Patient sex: F
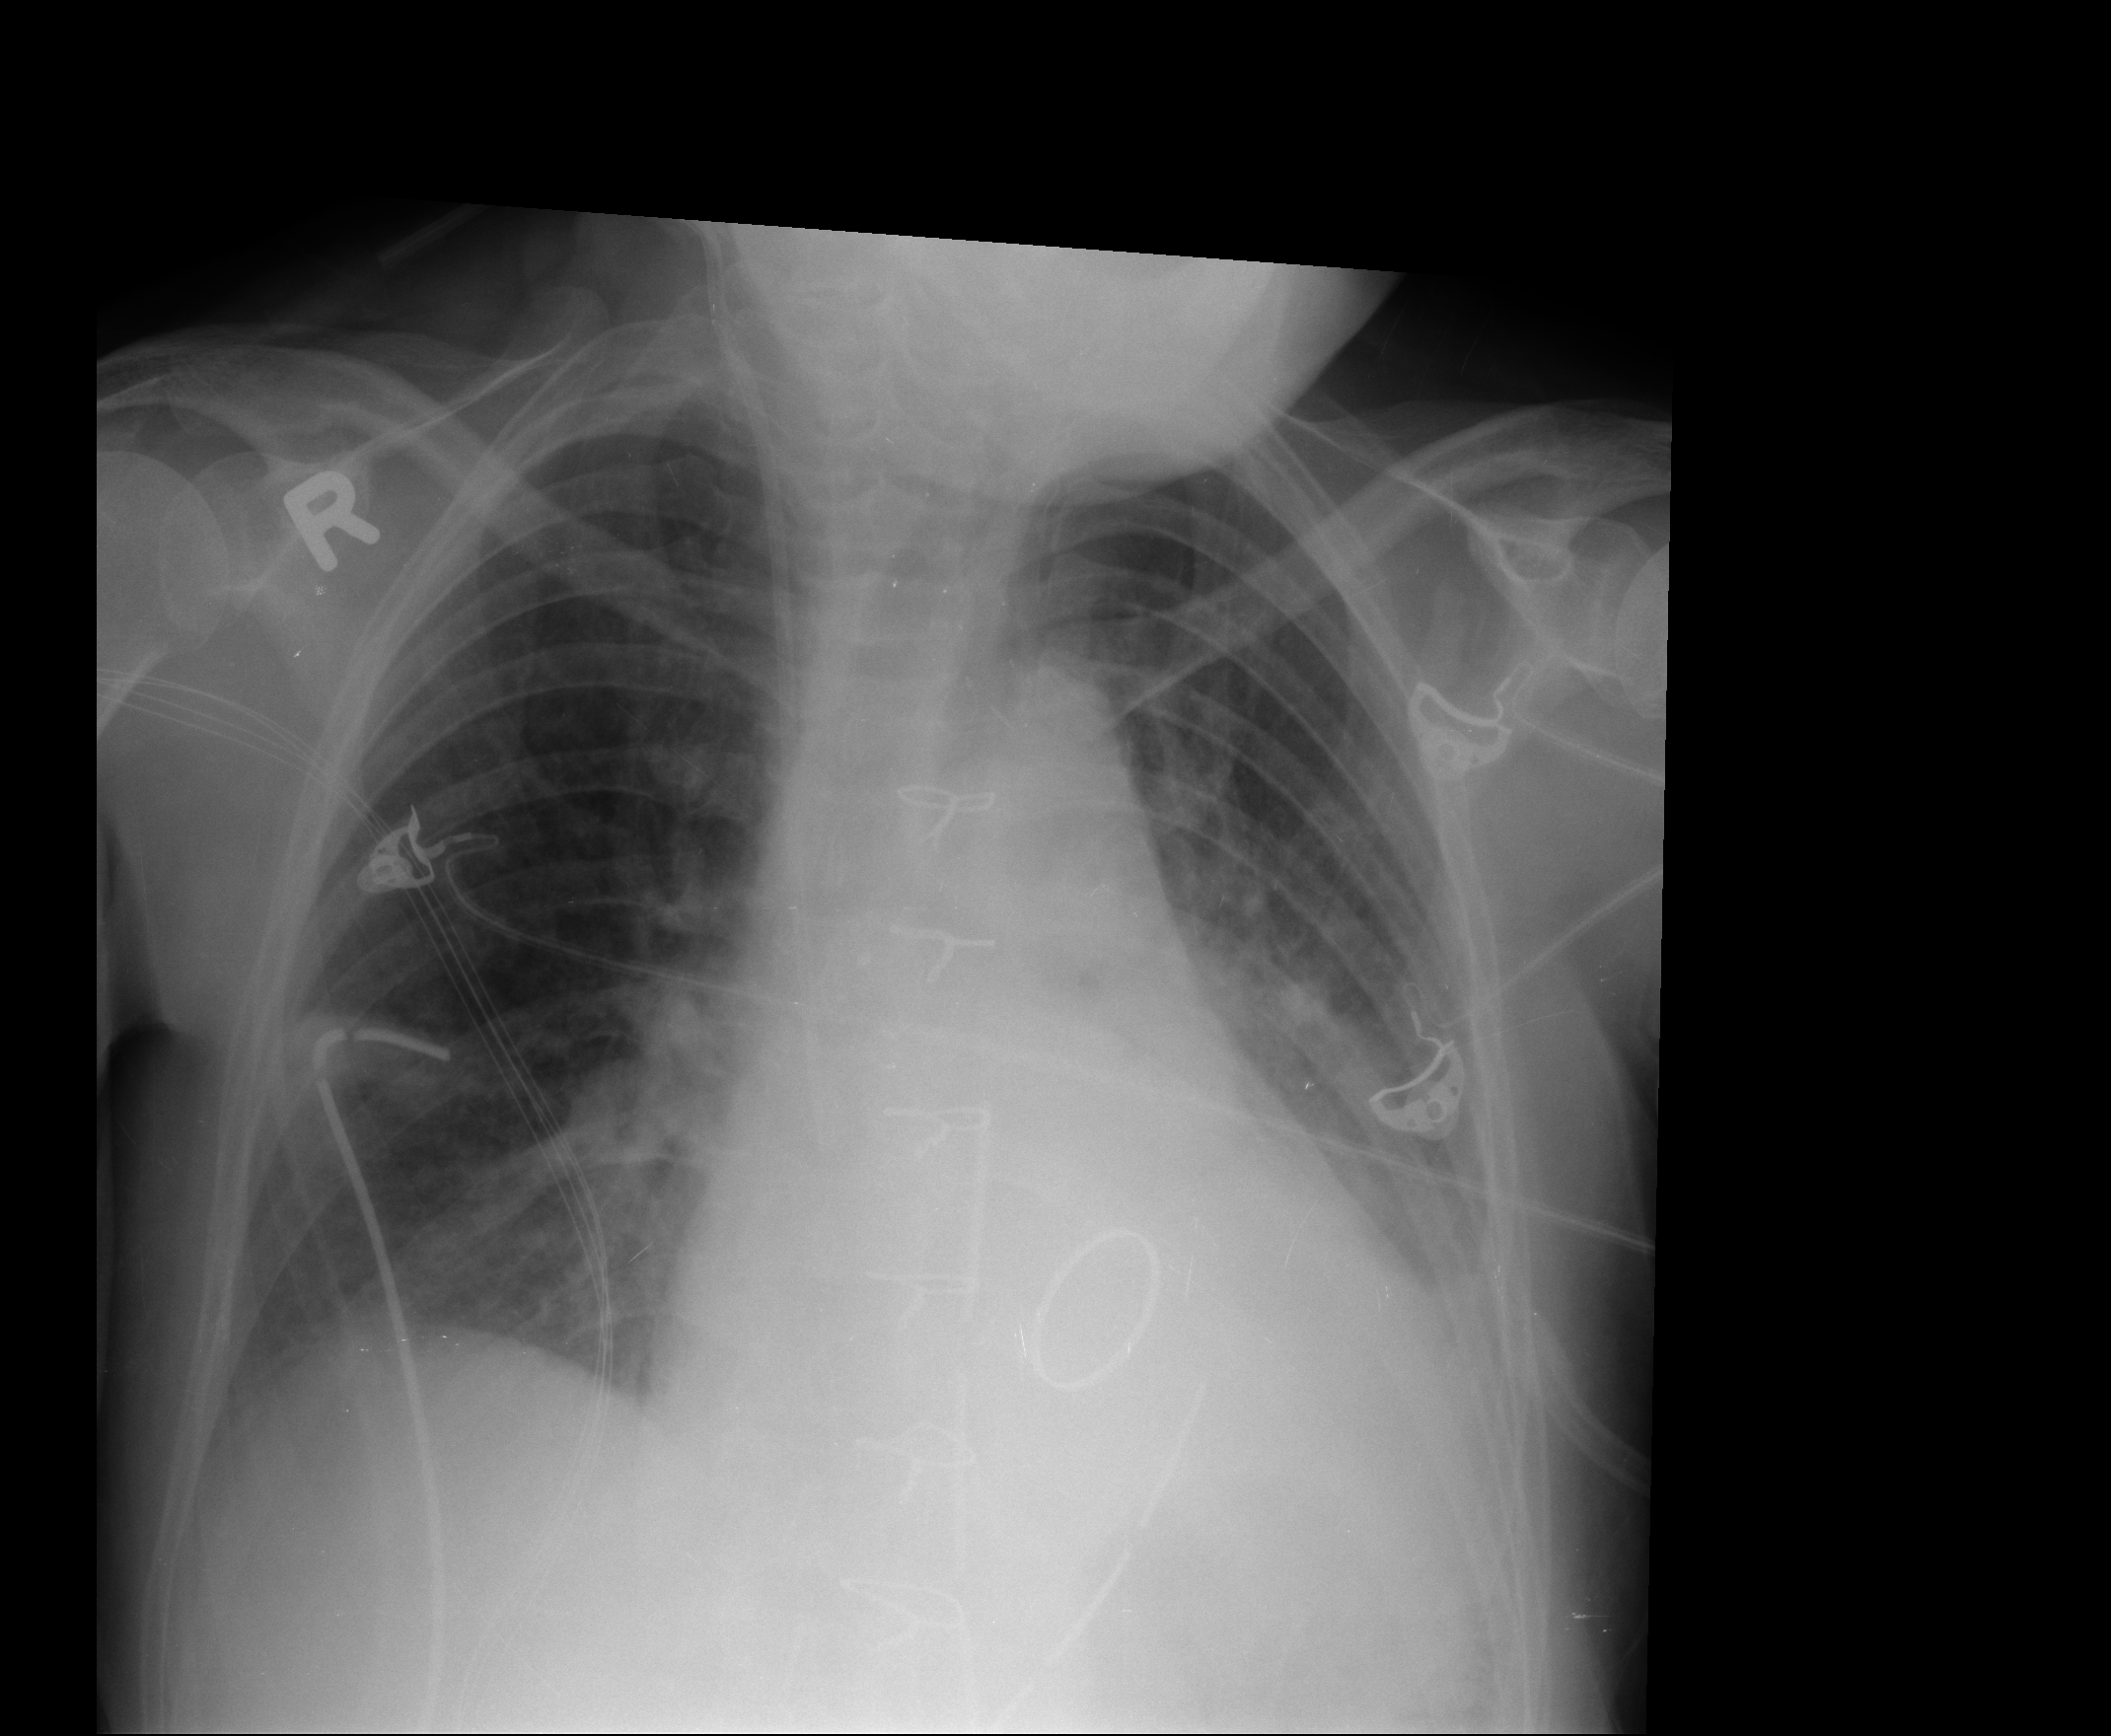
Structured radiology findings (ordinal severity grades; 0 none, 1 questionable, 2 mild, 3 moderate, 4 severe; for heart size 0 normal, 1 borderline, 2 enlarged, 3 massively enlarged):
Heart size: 2
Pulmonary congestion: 2
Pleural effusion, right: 2
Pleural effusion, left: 2
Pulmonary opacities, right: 0
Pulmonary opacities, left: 0
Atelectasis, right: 2
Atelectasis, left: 2